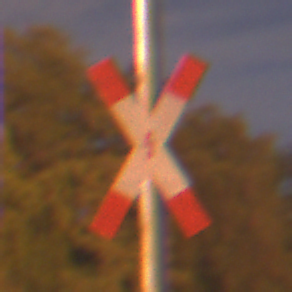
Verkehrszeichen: Andreaskreuz
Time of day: Night
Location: Outdoor (Suburban)
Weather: PartlyCloudy
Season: NotSpecified
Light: Artificial